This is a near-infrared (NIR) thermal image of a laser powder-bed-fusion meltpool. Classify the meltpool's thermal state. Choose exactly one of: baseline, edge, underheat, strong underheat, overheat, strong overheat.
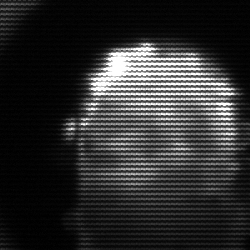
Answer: baseline